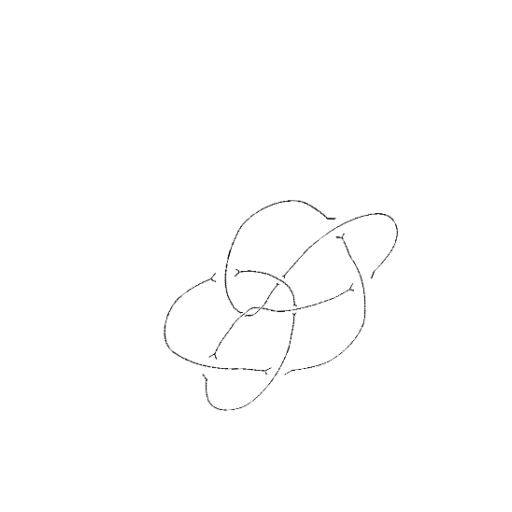
Crossing number: 9